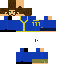
A male human skin with medium skin, wearing brown long hair dressed in a blue suit and black pants, featuring a closed mouth.